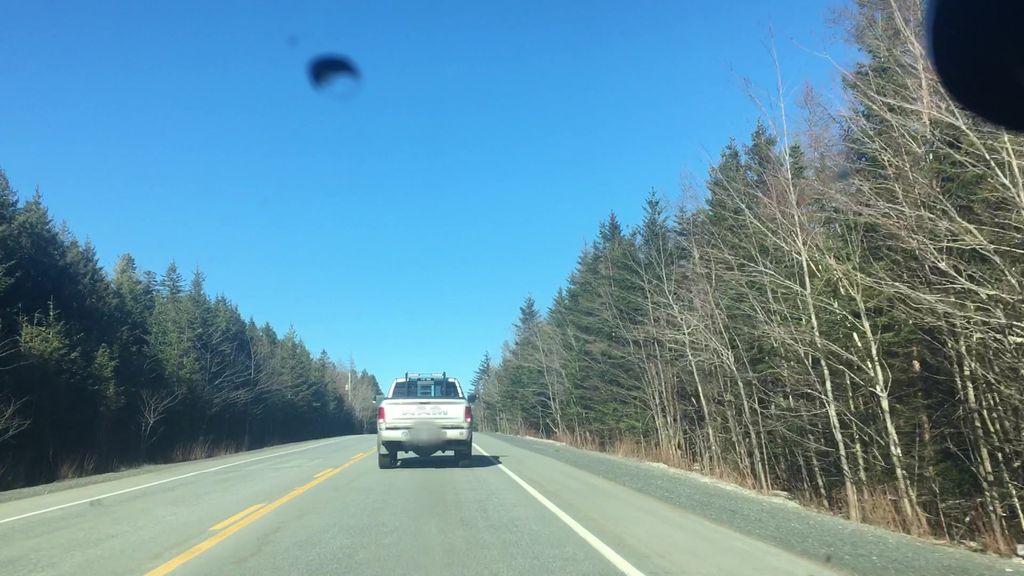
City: halifax